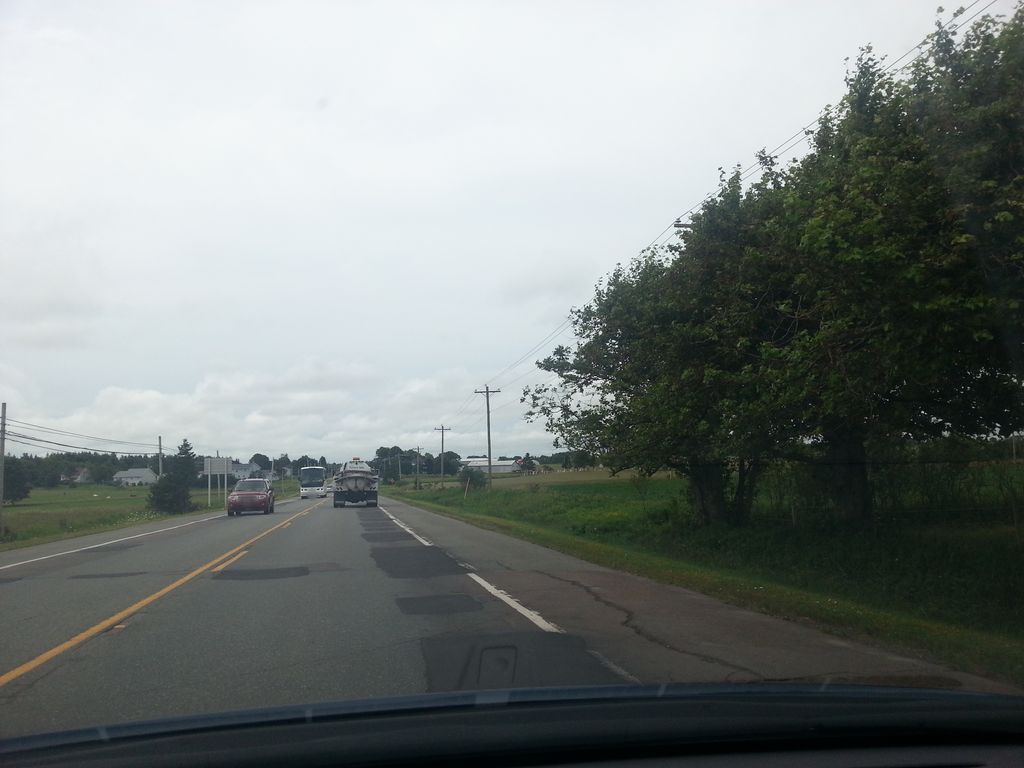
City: charlottetown